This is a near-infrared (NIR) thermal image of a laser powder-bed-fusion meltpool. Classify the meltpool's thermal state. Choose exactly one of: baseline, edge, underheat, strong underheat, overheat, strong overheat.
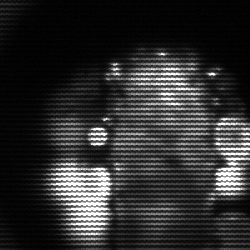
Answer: strong underheat